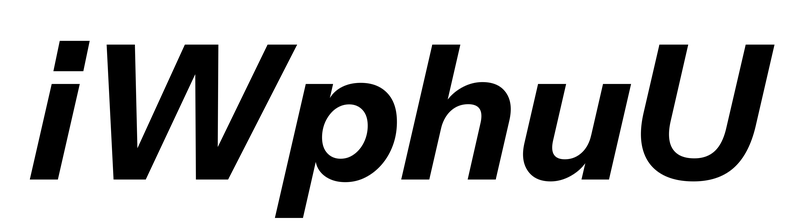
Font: InstrumentSans-Italic_Bold_Italic